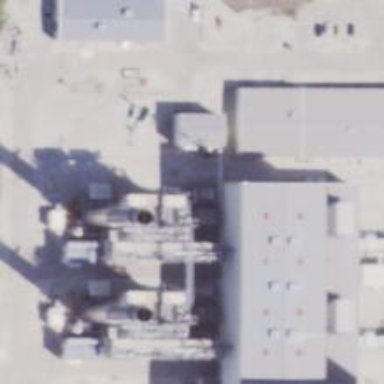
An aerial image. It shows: Gas turbine power generator.